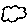
Label: cloud